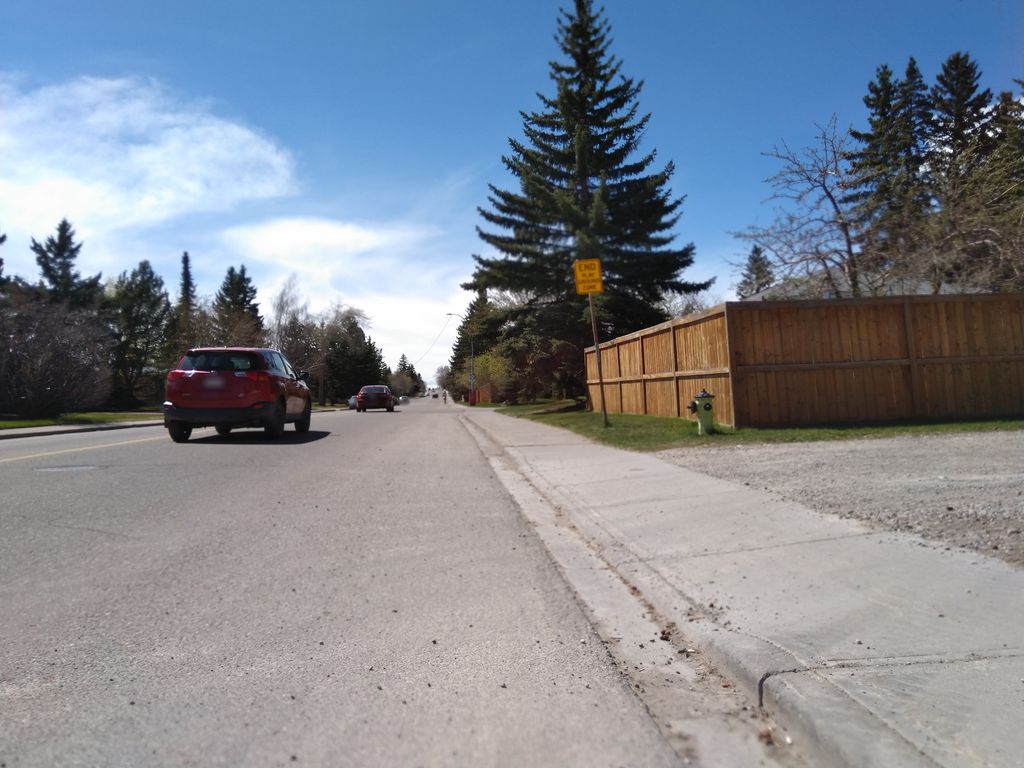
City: calgary